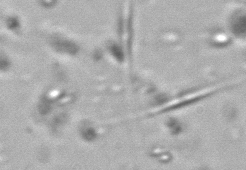
Label: Phaeocystis